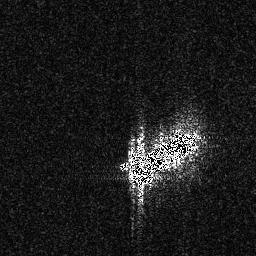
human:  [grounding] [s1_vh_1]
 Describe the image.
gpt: In the satellite image, there is  <ref>1 large ship </ref> <box>[[49, 48, 80, 71, 0]]</box> located at center.